Question: I have a long label that spans multiple lines and I can not get it to wrap the text. I selected 5 lines and wrap-text option, but for some reason it is not happening. Any idea how to do that? :)
I am attaching the screen shot.
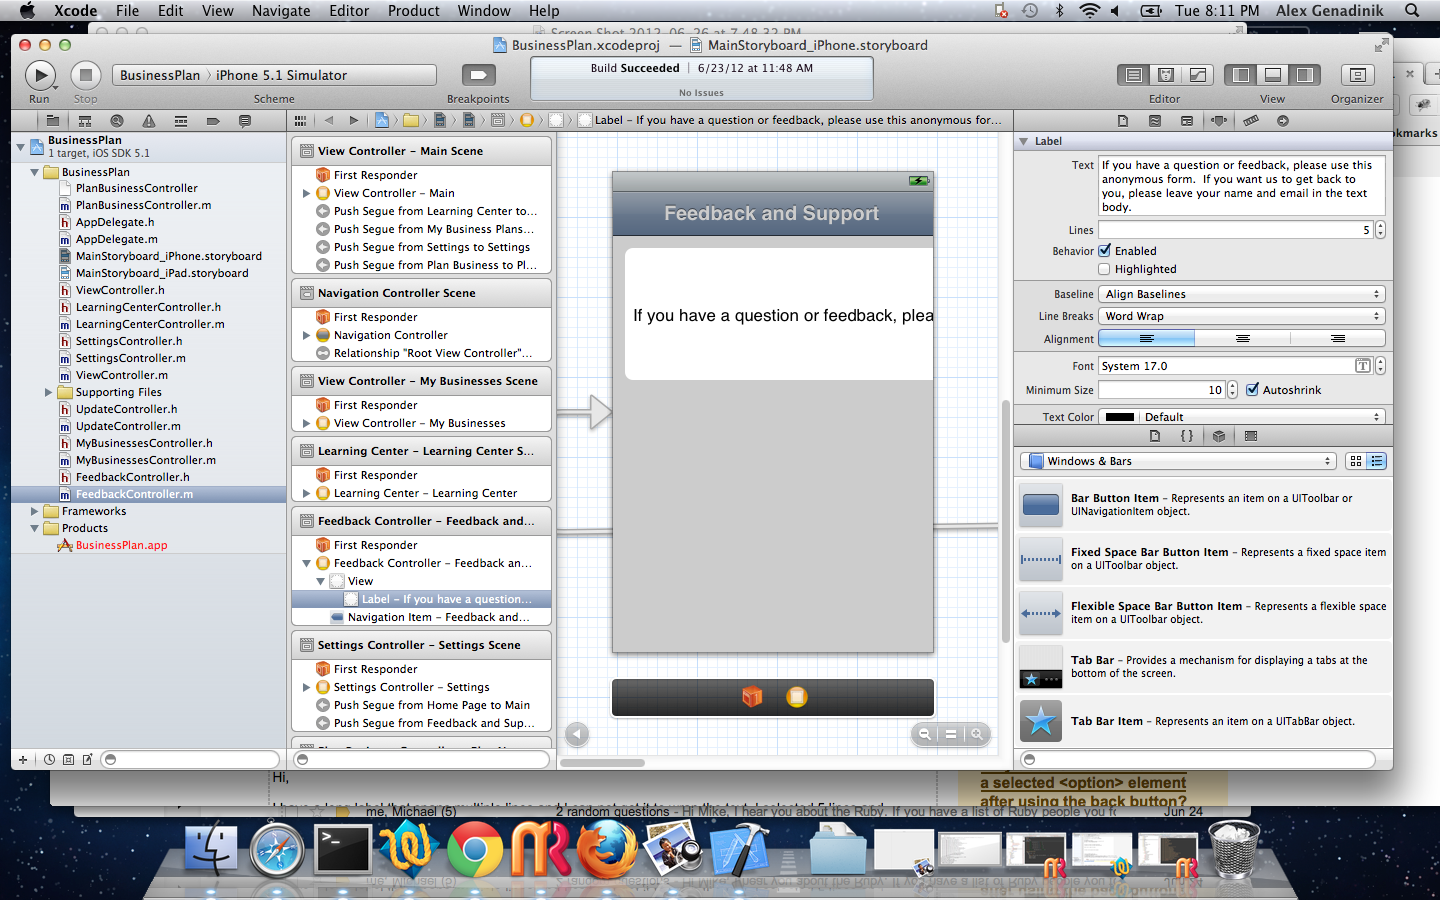
Answer: When you paste text into a label, interface builder automatically makes it wide enough to accomodate the text. Just resize your label to a smaller width; easiest to do in the size inspector on the right (the ruler icon). Try a width of 300px.